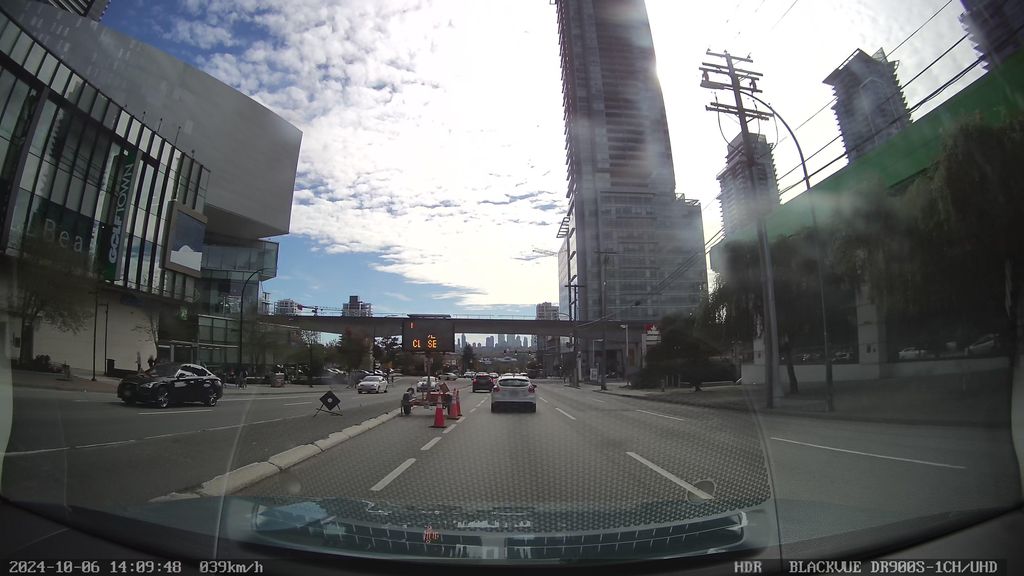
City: vancouver